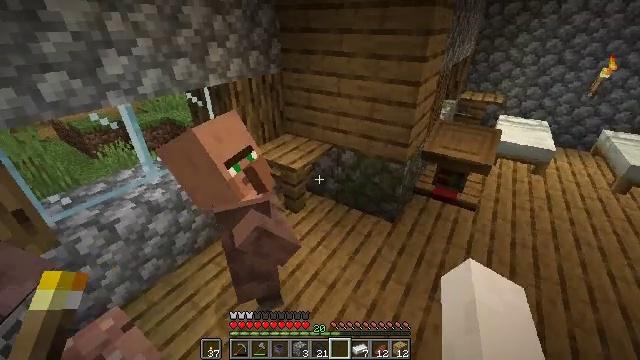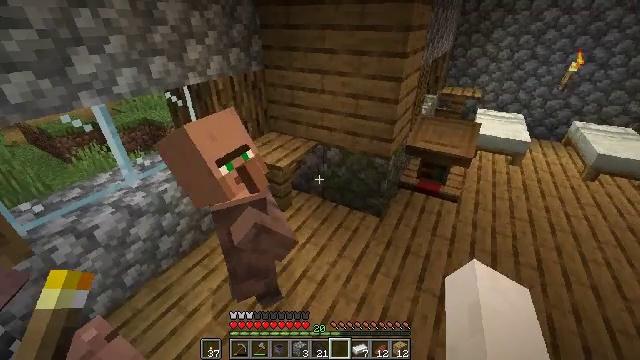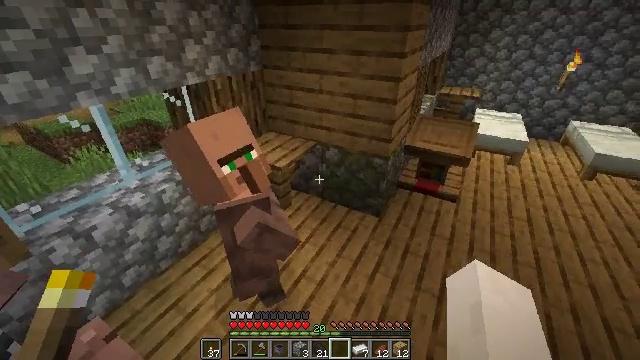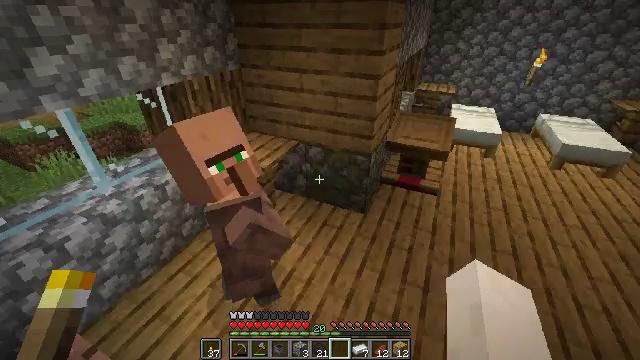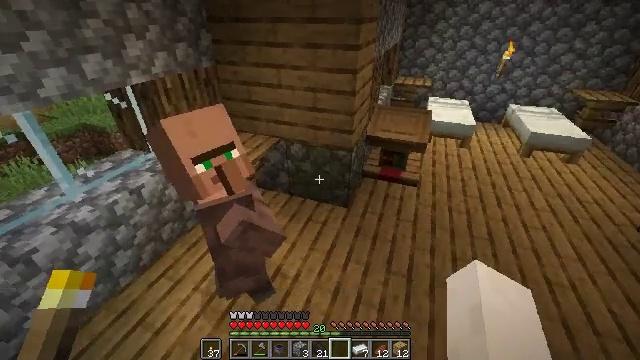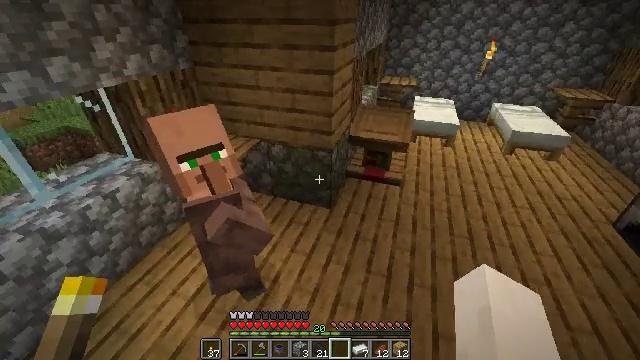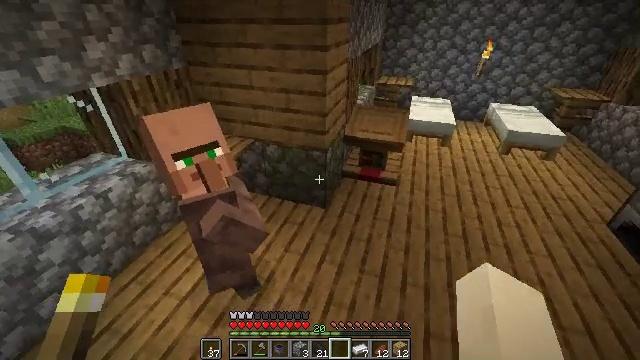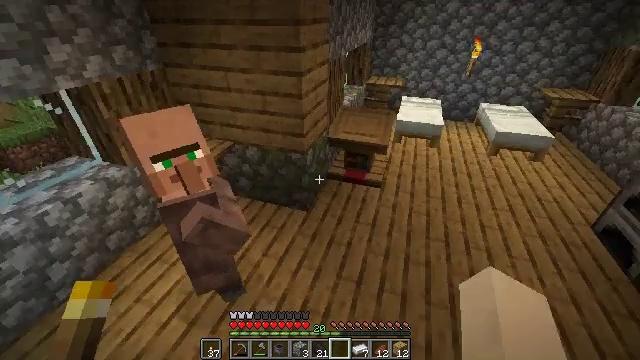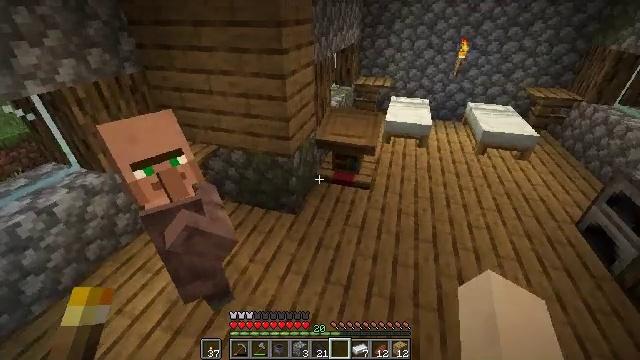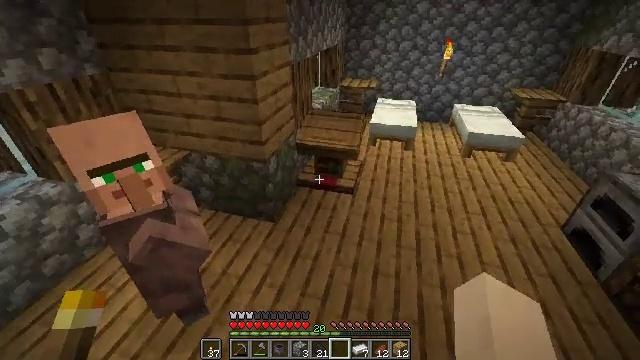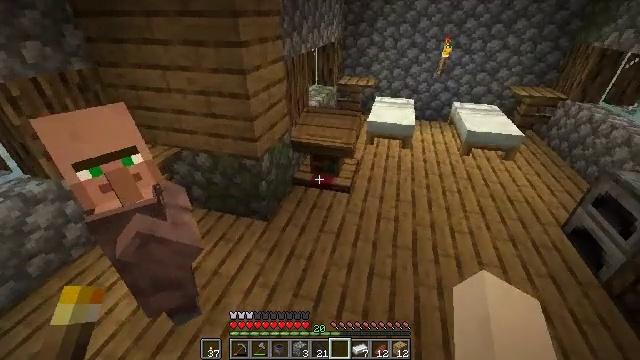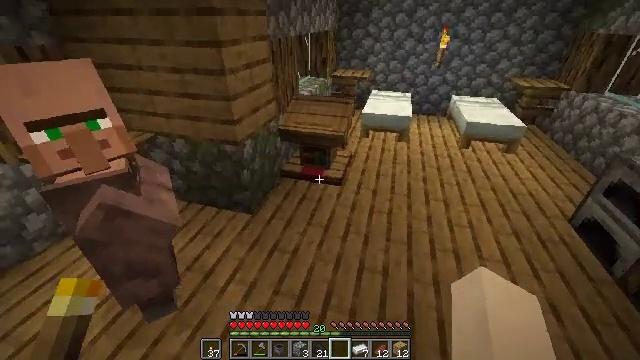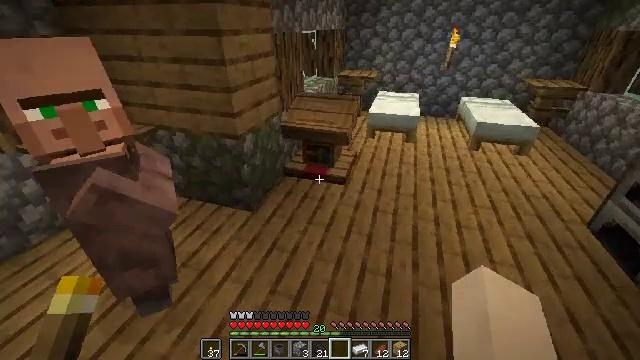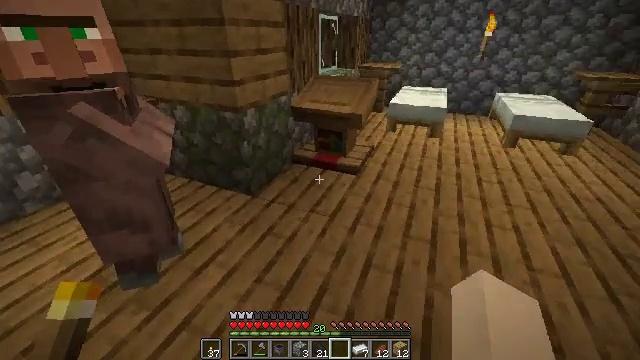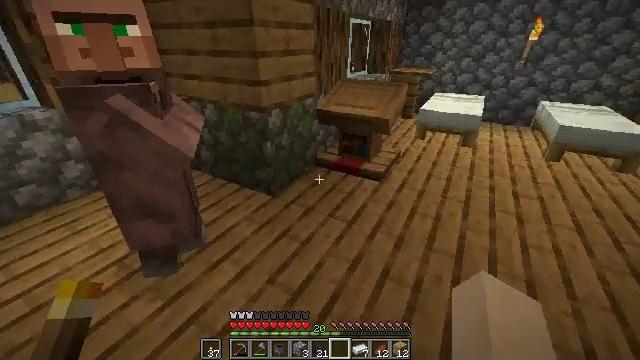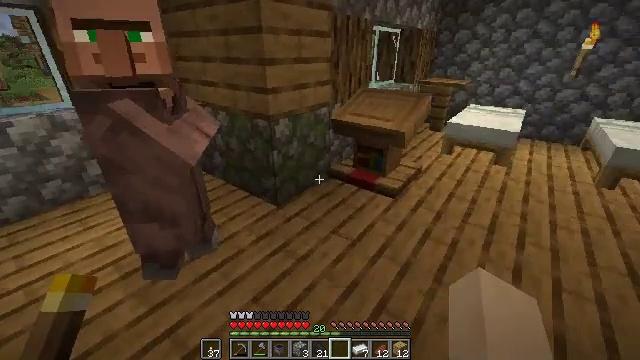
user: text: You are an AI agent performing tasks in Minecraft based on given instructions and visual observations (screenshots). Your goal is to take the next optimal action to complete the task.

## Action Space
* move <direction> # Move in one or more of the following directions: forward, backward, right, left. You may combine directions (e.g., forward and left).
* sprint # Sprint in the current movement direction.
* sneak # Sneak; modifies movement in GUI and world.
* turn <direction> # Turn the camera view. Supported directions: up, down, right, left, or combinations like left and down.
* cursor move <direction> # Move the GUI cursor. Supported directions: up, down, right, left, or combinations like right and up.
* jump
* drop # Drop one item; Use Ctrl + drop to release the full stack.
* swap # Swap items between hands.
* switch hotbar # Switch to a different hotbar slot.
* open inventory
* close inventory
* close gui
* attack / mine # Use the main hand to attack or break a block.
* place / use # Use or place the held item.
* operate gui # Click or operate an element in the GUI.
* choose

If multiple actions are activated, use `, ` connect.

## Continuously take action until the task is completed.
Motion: motion action
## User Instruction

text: Collect the lectern by destroying it.
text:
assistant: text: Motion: turn right
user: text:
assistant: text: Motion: no_op
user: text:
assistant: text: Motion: turn right
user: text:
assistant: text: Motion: move right, turn right
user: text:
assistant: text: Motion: move right, turn right
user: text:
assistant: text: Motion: move right
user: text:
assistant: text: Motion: move forward and move right
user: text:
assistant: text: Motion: move forward and move right, turn right
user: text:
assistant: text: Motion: move forward and move right, turn right
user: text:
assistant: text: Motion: move forward and move right
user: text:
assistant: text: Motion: move forward and move right
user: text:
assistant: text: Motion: move forward and move right, turn left and up
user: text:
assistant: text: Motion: move forward and move right, turn left and up
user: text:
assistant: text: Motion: move forward and move right, turn left and up
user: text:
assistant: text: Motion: move forward and move right, turn left and up
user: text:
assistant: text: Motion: move forward and move right, turn left
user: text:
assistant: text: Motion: move forward and move right, turn left and up
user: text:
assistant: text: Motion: move right, turn left
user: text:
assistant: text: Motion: move right, turn left
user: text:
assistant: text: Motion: move right, turn left
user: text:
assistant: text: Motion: move right, turn left
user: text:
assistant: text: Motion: move right, turn left
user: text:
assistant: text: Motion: turn left
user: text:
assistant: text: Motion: turn left
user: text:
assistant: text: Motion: turn left
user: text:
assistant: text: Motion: turn left
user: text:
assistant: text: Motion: no_op
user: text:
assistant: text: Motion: turn left
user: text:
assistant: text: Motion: turn left
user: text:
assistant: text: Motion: turn left